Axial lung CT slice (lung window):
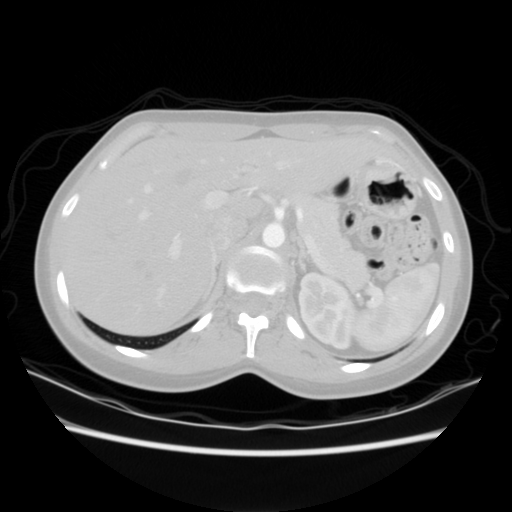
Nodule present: no